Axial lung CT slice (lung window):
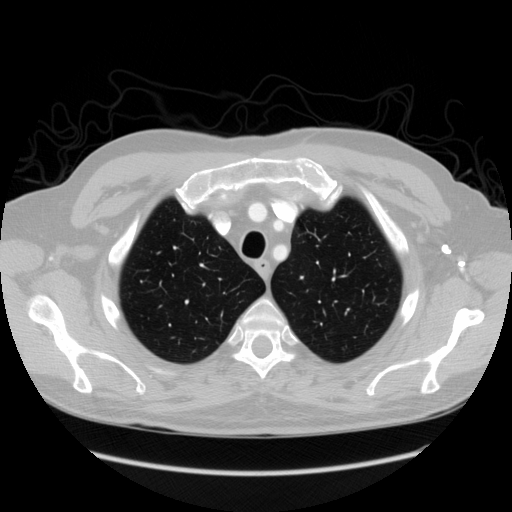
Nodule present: no